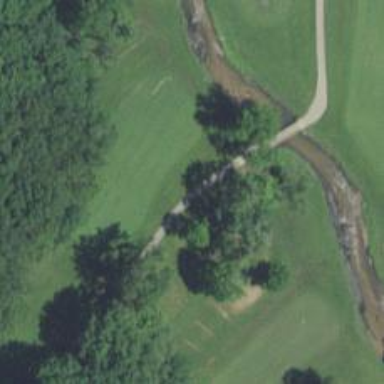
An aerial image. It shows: Path for both road and golf.